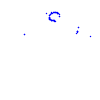
Particle: proton